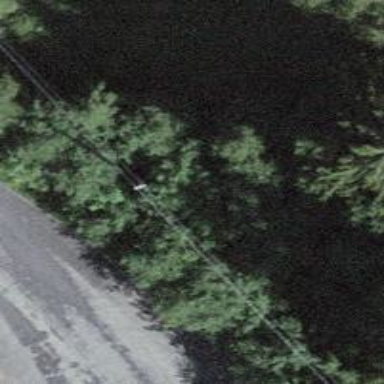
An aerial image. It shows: Utility pole in the area.